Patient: sex M, age 52
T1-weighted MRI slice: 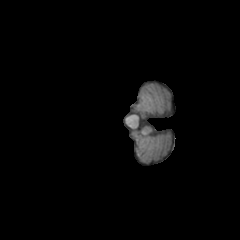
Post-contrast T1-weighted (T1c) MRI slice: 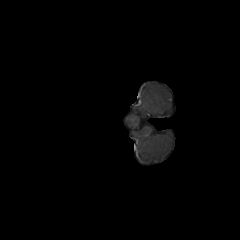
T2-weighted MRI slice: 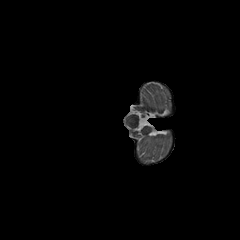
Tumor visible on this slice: no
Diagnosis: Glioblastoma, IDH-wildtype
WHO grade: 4